Interaction volume radius: 5 \u00c5
Interaction volume height: 15 \u00c5
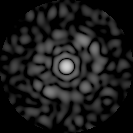
Disorder parameter: 0.813